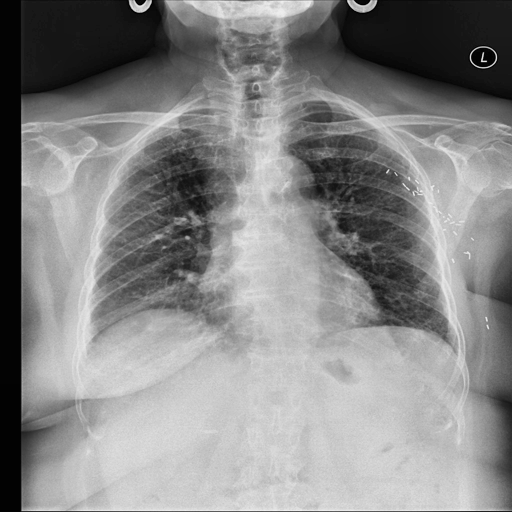
Finding: NORMAL